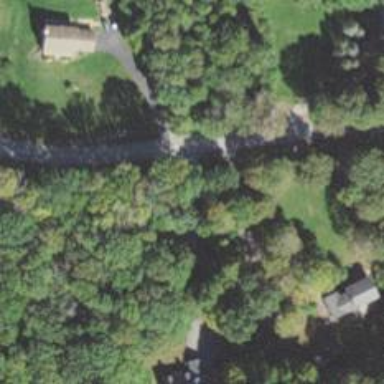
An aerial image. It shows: Residential driveway used as service road.